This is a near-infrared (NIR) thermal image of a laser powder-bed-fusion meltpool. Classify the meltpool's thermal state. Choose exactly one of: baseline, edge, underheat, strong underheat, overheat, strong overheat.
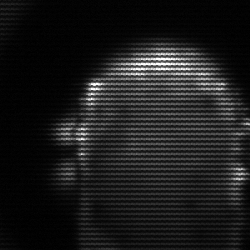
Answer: baseline